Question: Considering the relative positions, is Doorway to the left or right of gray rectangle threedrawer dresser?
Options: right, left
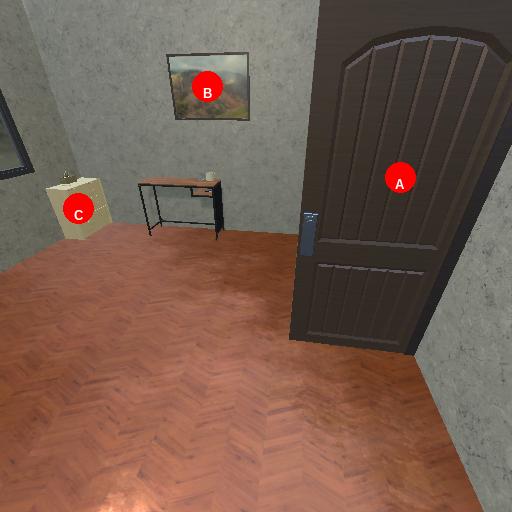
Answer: right